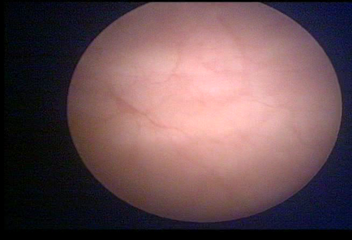
Modality: WLC
Class: Normal mucosa
Bladder cancer association: No